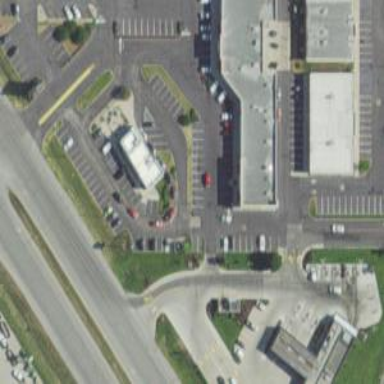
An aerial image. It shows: Retail area.